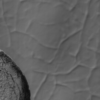
Label: not_dusty